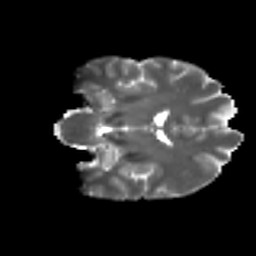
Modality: T2w
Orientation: coronal
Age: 35
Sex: male
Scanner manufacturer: ge
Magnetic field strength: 3 T
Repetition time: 7.8 s
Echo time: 0.0606 s